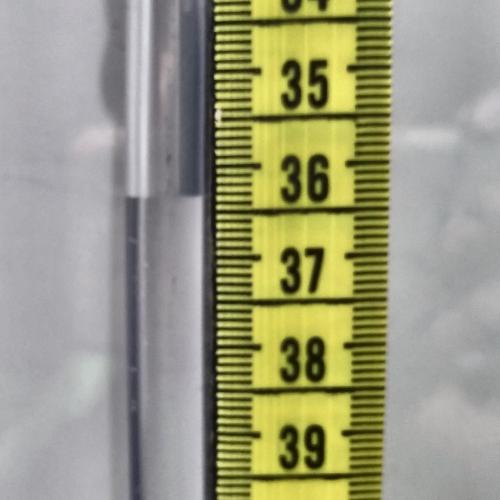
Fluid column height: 36.3 cm